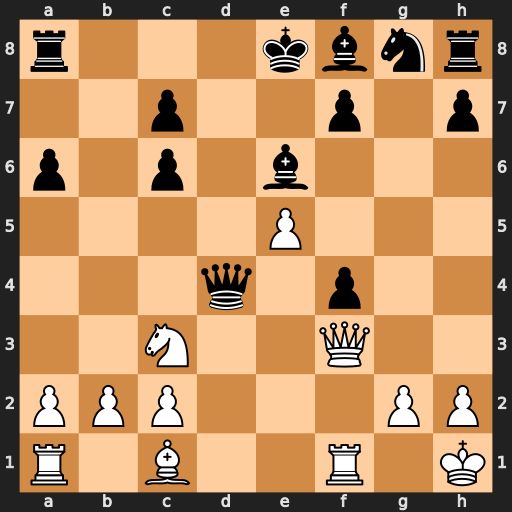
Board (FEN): r3kbnr/2p2p1p/p1p1b3/4P3/3q1p2/2N2Q2/PPP3PP/R1B2R1K
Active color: w
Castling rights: kq
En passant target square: -
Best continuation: Qxc6+ Qd7 Qxa8+